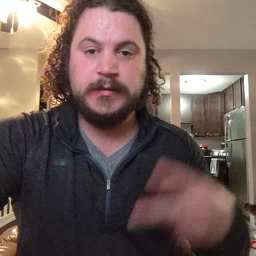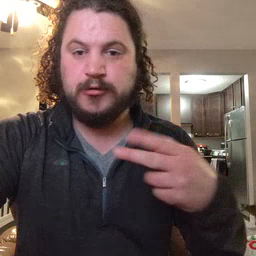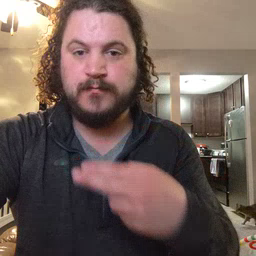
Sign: scissors